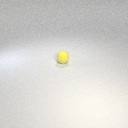
small yellow rubber sphere